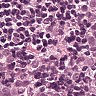
Metastatic tissue present: yes